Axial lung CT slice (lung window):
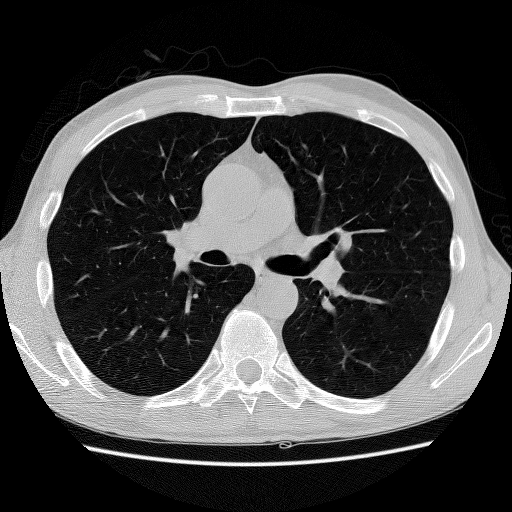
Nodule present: no